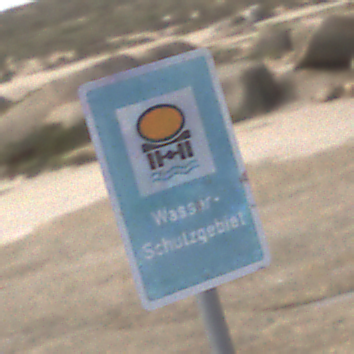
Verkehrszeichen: Wasserschutzgebiet
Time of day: Midday
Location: Outdoor (Nature)
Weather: PartlyCloudy
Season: NotSpecified
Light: Natural